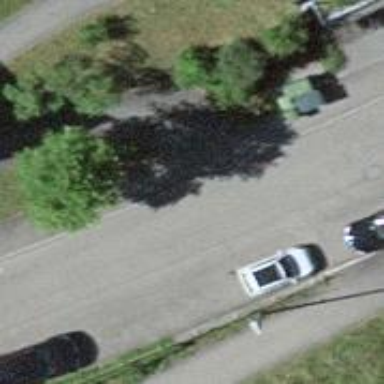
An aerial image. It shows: Sidewalk along the footway.